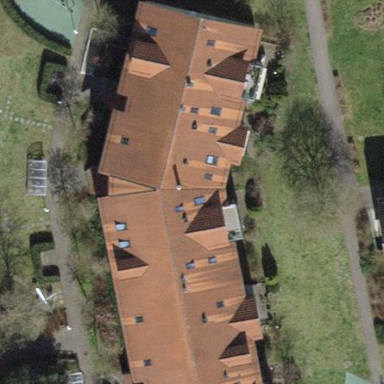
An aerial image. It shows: Building with tiled roof.